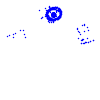
Particle: kaon